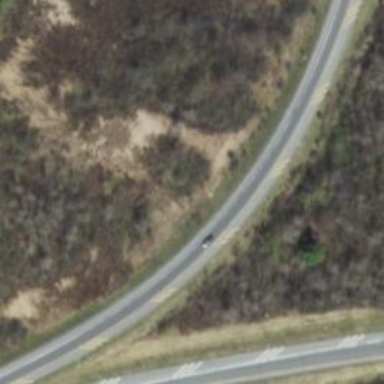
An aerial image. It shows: Trunk link highway.